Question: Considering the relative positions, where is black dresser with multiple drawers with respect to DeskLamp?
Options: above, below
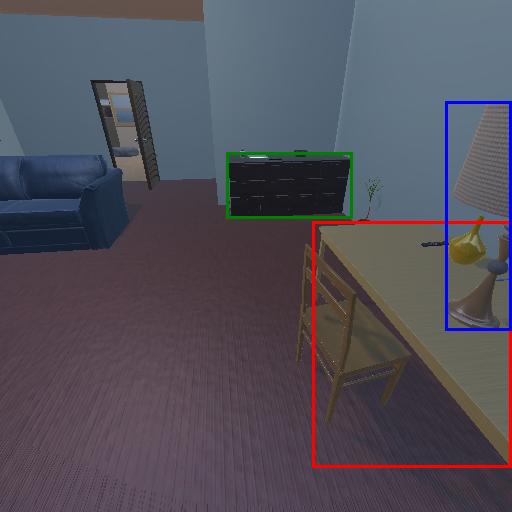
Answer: above